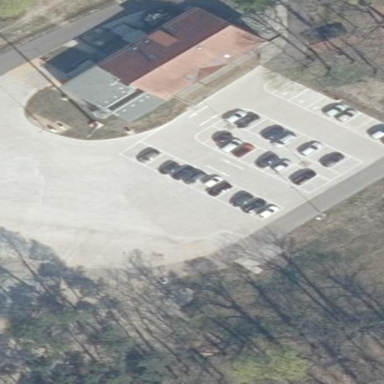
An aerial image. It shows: Parking area with surface.